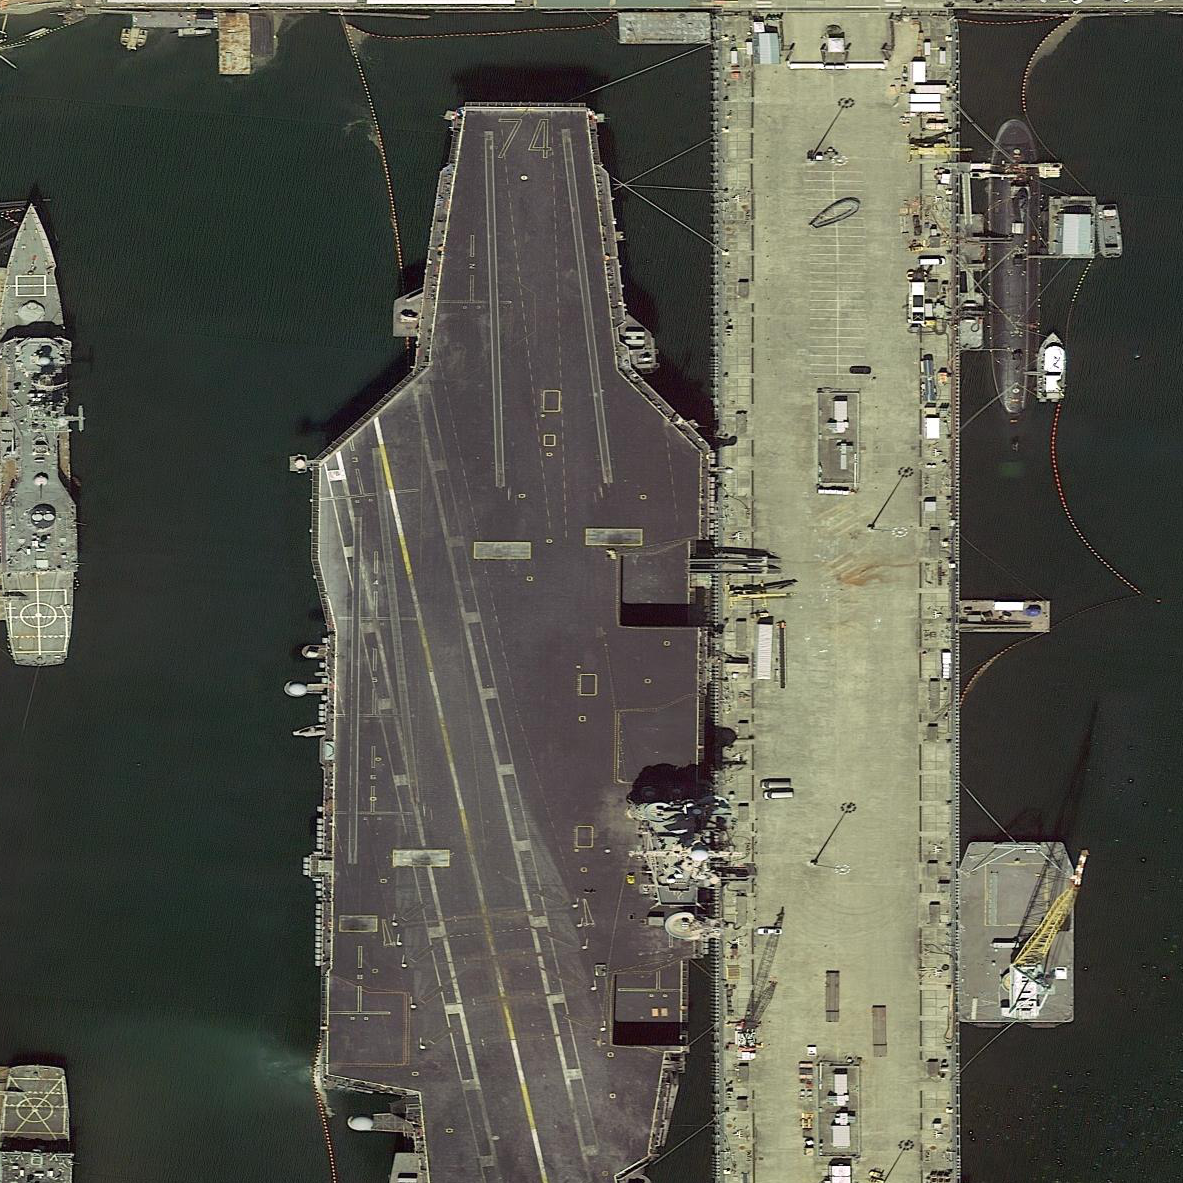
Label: Nimitz-class_aircraft_carrier